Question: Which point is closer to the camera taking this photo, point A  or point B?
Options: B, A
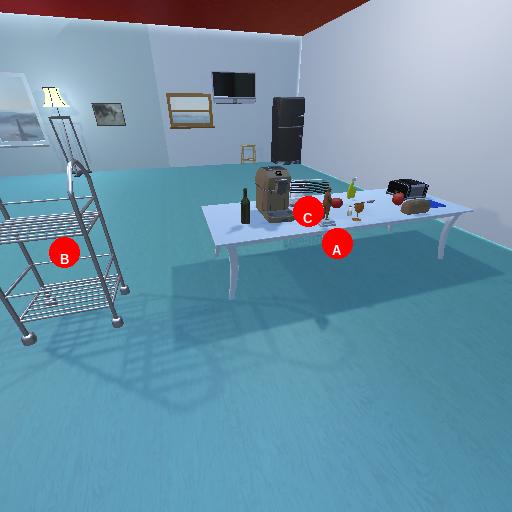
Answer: B